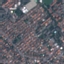
Land use / land cover class: Residential